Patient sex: M
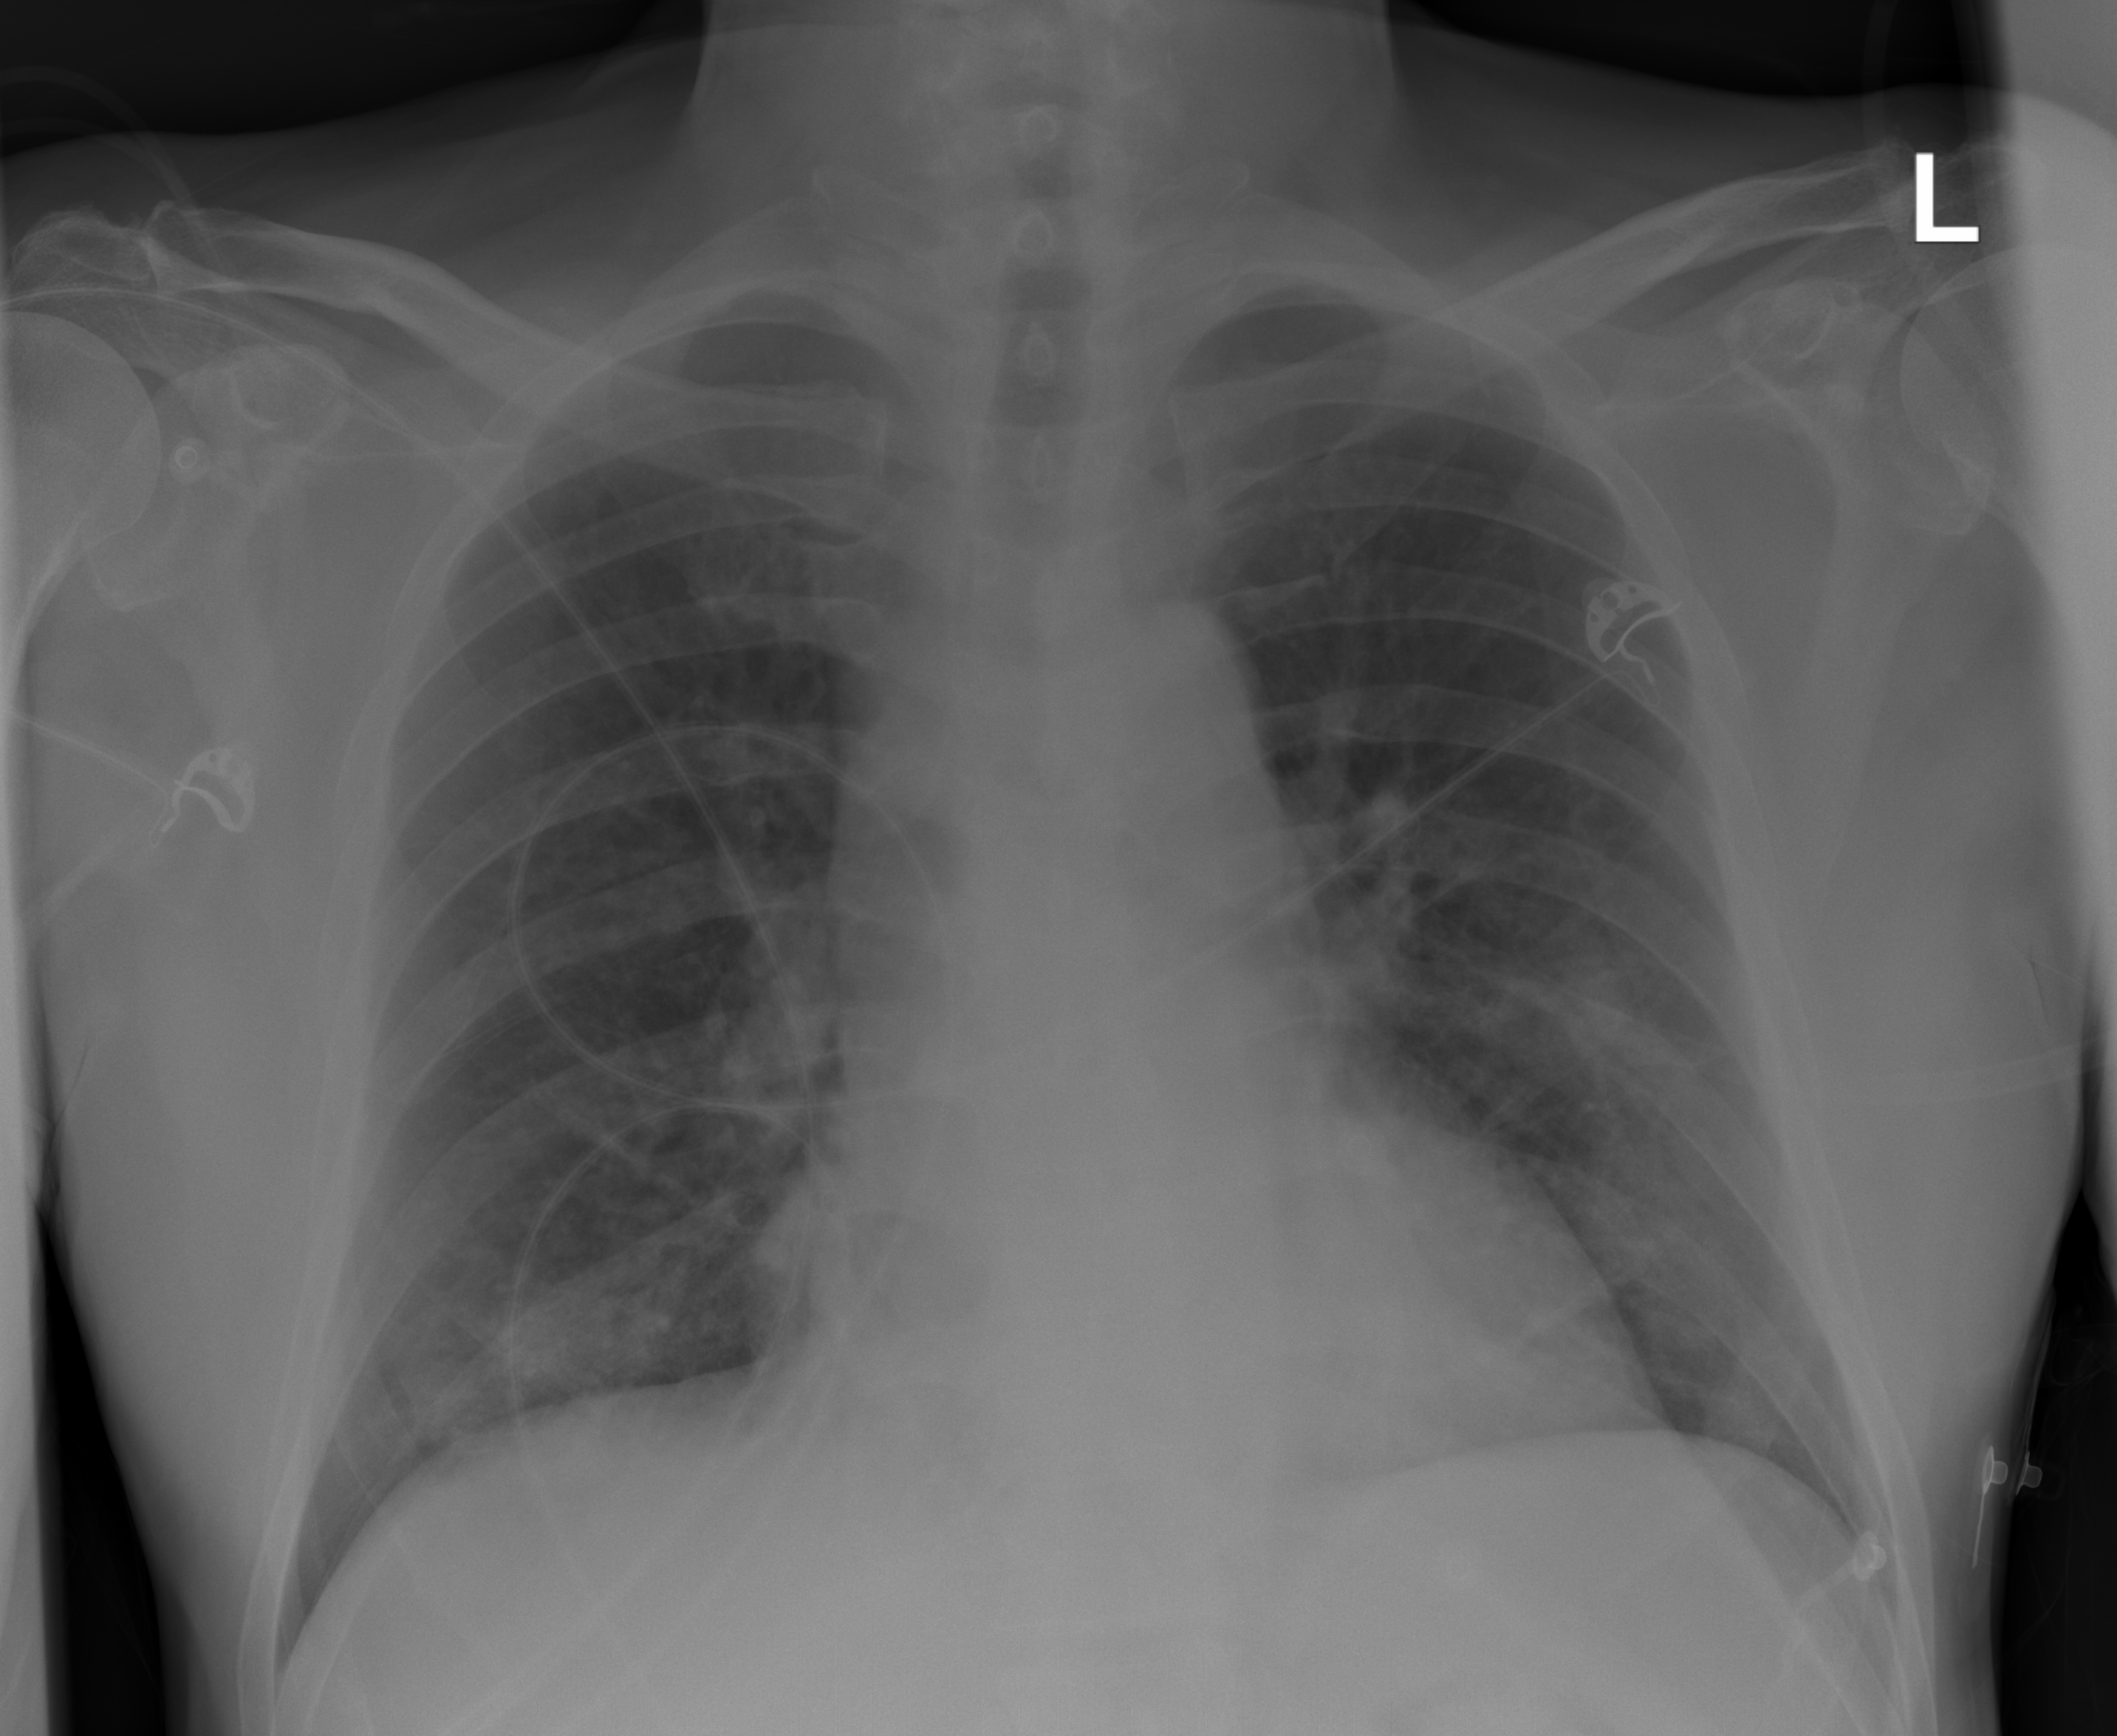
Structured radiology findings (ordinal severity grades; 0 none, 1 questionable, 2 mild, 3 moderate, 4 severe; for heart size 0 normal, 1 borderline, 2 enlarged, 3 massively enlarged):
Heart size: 1
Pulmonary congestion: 0
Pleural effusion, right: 0
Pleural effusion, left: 0
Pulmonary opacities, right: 2
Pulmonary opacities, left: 0
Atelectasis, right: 0
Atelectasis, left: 0